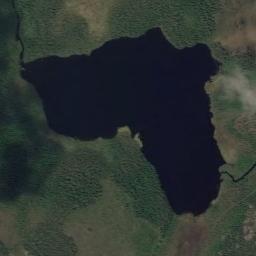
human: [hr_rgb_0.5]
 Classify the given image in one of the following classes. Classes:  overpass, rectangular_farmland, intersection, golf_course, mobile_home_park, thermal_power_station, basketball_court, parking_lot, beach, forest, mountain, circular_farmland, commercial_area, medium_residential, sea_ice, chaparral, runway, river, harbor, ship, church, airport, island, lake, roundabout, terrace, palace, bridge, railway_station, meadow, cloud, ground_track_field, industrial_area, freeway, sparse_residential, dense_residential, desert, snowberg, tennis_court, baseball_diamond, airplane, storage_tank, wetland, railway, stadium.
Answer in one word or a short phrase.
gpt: lake